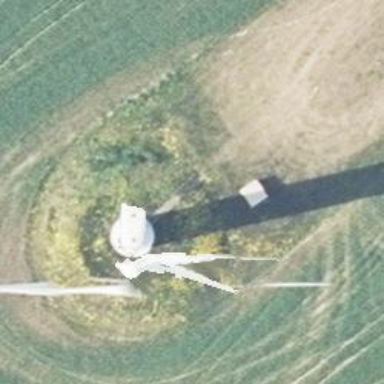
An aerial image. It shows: Wind generator in the form of horizontal axis wind turbine.